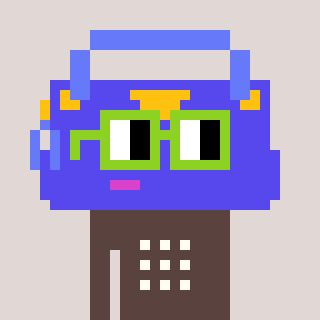
a pixel art character with square light green glasses, a bag-shaped head and a darkbrown-colored body on a warm background